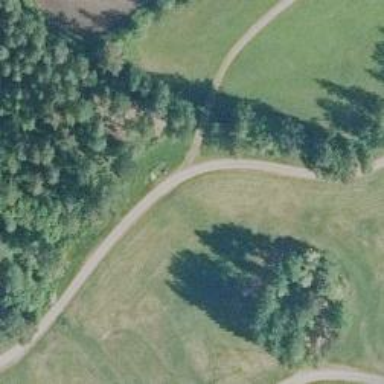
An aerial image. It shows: Disc golf tee area.